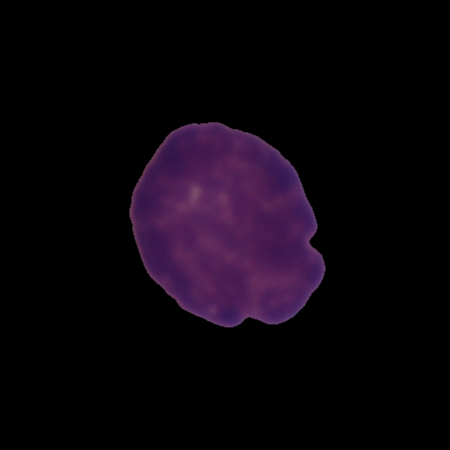
Label: healthy